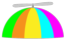
colorful hat